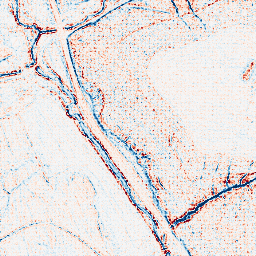
Category: edge_preserving
Decomposition family: bilateral
Decomposition parameters: d: 5
sigma_color: 75
sigma_space: 25
Upsampling method: sinc_hamming
Upsampling parameters: scale: 8
kernel_size: 8
Upsampling scale: 8